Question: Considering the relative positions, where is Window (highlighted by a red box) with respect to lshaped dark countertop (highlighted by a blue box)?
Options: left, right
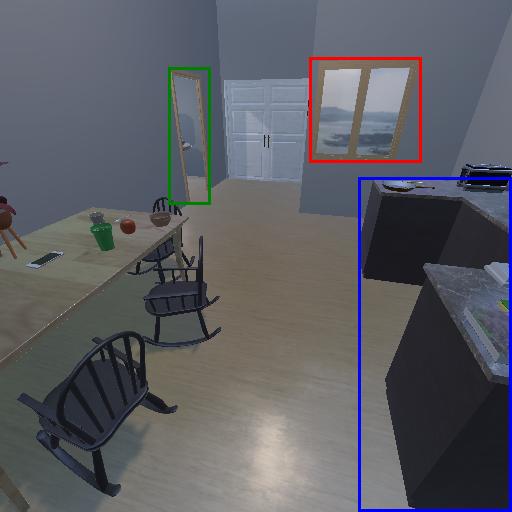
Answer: left